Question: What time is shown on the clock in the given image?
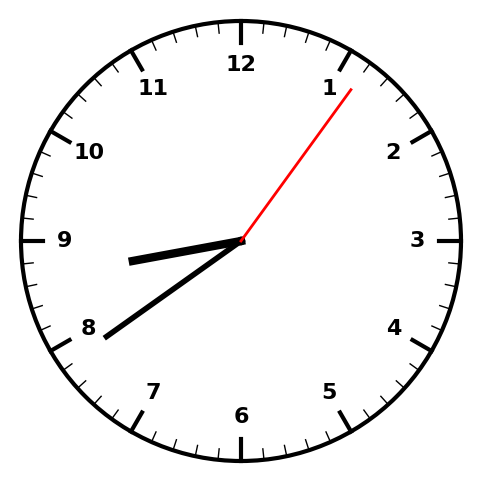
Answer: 08:39:06